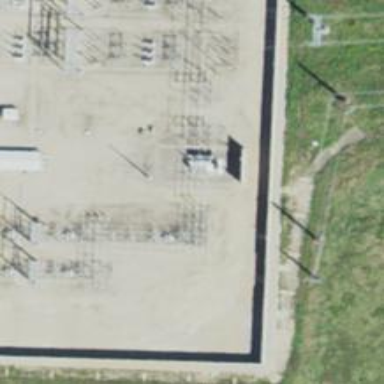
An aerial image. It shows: Mast designed for lightning protection with appropriate tower type.